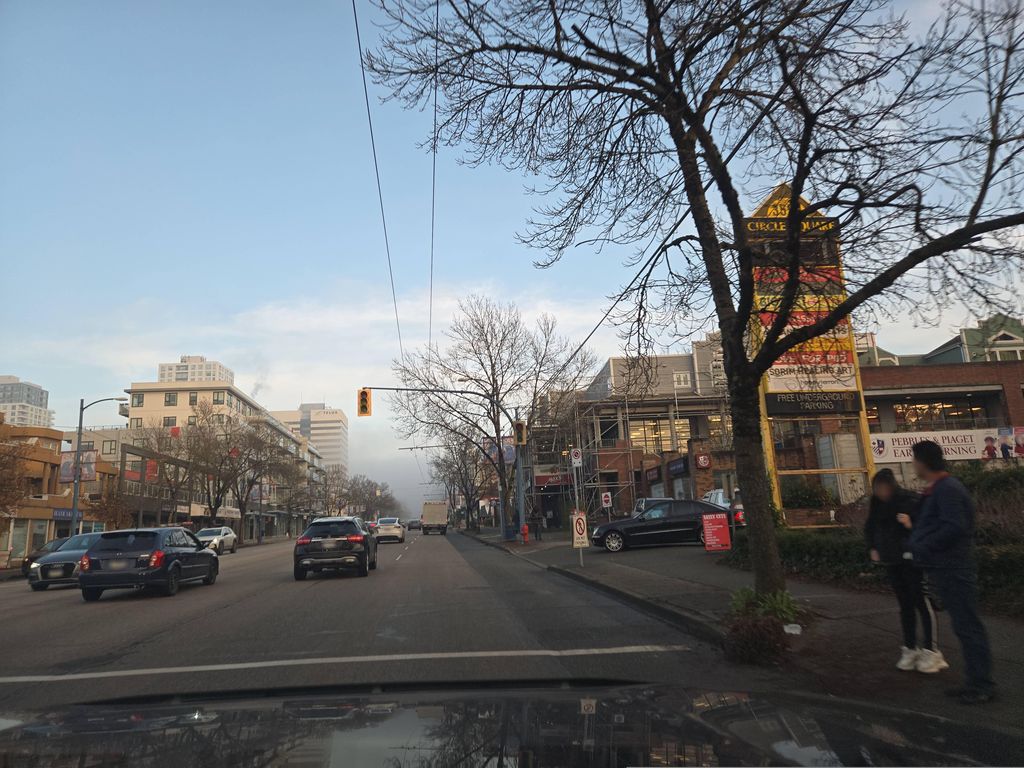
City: vancouver